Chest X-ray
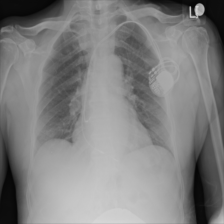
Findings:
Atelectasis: negative
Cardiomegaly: negative
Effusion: negative
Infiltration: negative
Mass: negative
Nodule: negative
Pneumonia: negative
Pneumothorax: negative
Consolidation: negative
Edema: negative
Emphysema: negative
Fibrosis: negative
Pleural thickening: negative
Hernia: negative